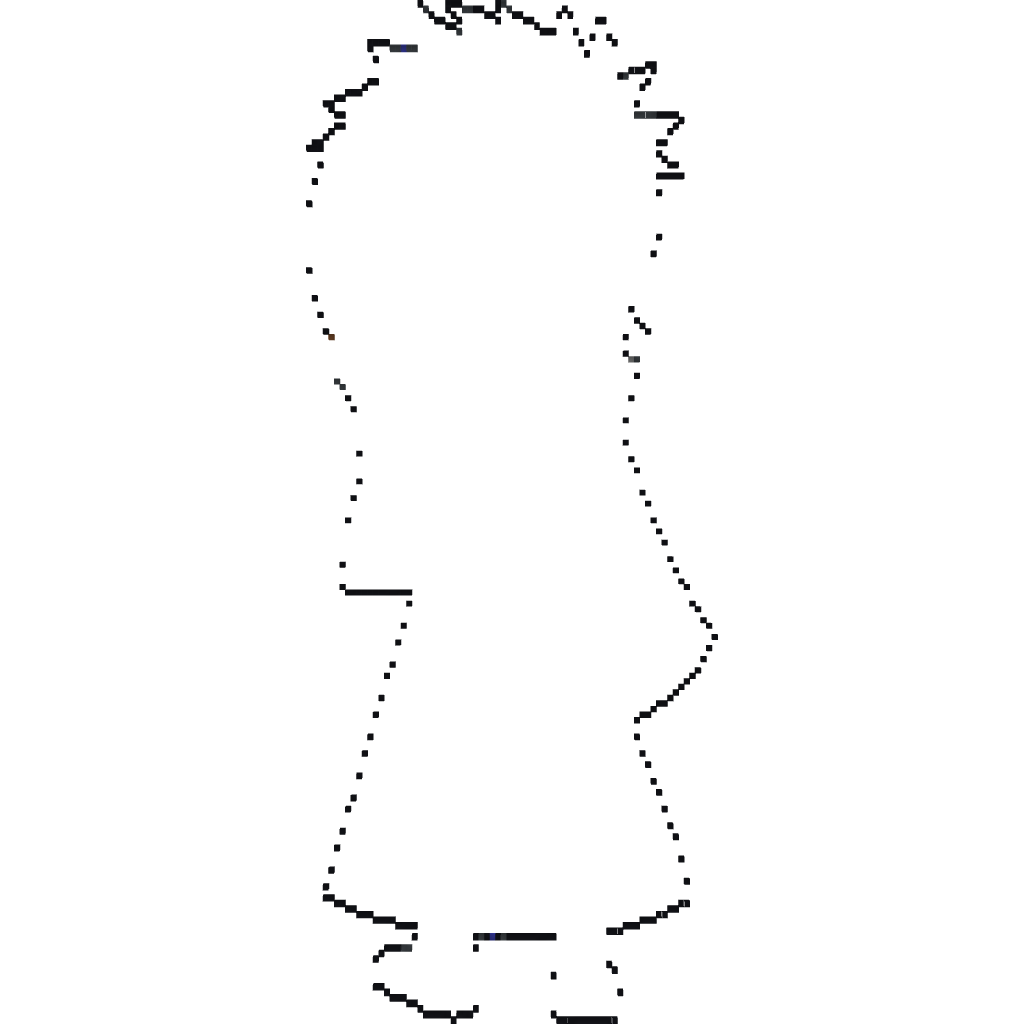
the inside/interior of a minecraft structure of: TOBI CHIBI